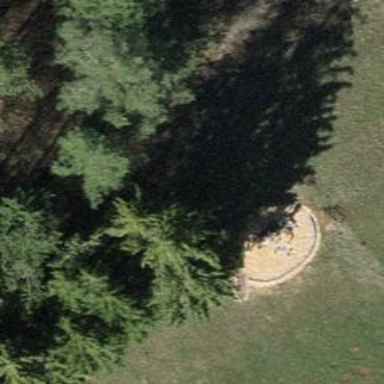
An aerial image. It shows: Historic wayside cross.